Question: The ends on y-axis cuts halfway while plotting confusion matrix using pandas dataframe?
This is what I get:

I used the codes from here <URL> using pandas dataframe:
'''
import seaborn as sn
import pandas as pd
import matplotlib.pyplot as plt
array = [[13,1,1,0,2,0],
[3,9,6,0,1,0],
[0,0,16,2,0,0],
[0,0,0,13,0,0],
[0,0,0,0,15,0],
[0,0,1,0,0,15]]
df_cm = pd.DataFrame(array, range(6),range(6))
#plt.figure(figsize = (10,7))
sn.set(font_scale=1.4)#for label size
sn.heatmap(df_cm, annot=True,annot_kws={"size": 16})# font size
'''
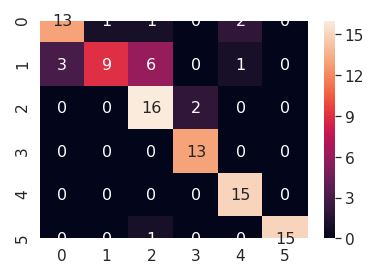
Answer: I solved the problem and I think <URL> explains why it happens.
Simply speaking, matplotlib 3.1.1 broke seaborn heatmaps; You can solve it by downgrading to matplotlib 3.1.0.